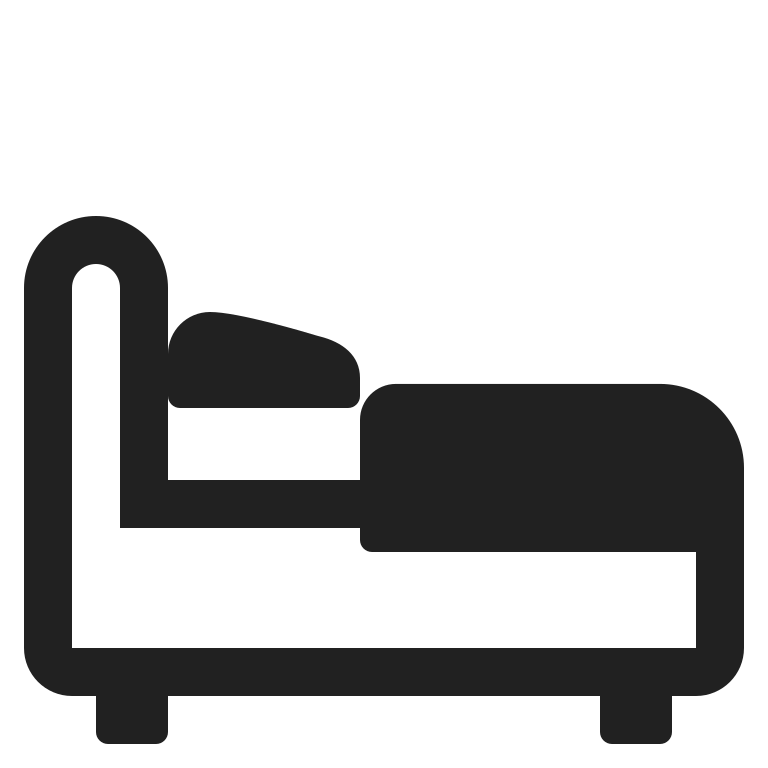
bed high contrast